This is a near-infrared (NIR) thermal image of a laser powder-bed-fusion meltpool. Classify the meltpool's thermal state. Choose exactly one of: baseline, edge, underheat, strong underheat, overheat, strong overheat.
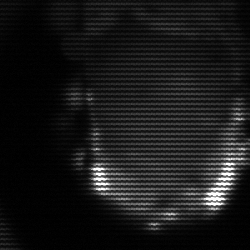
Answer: baseline